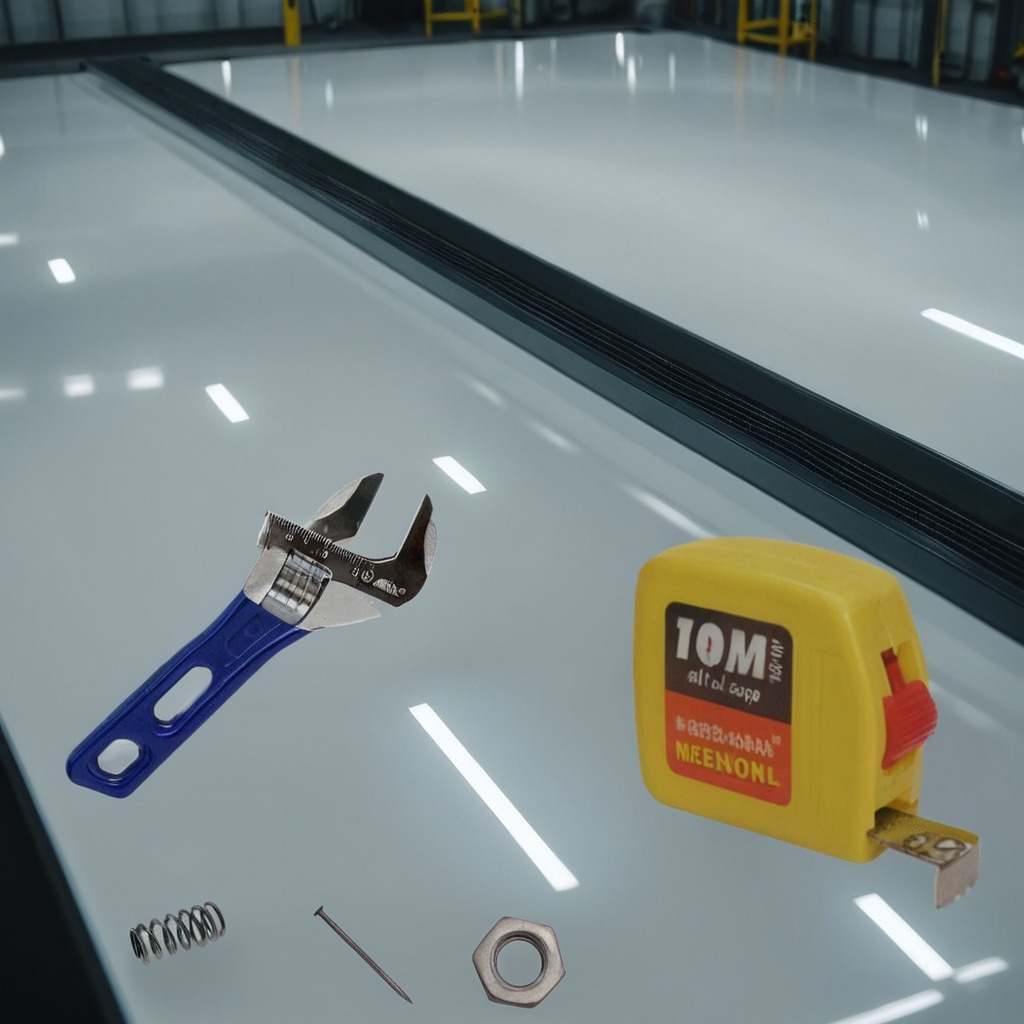
A measuring tape, a coiled metal spring, a metal nut, and a wrench are lying on the table.